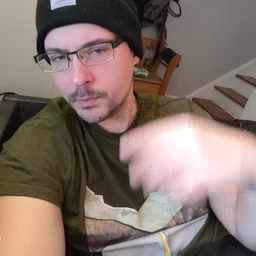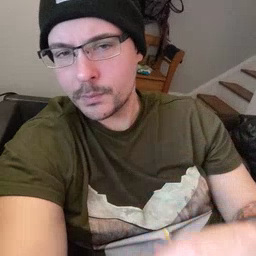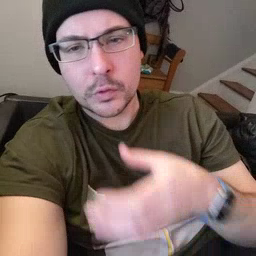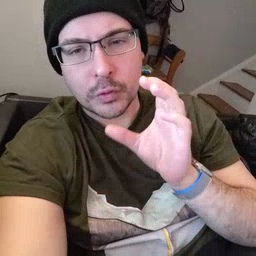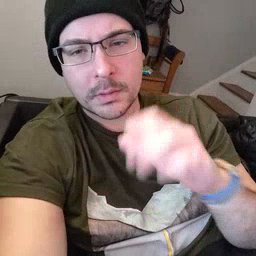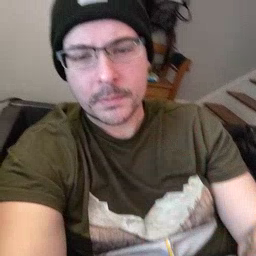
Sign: drink